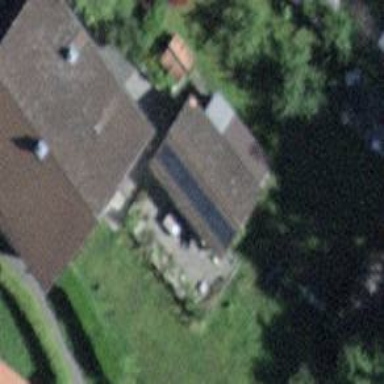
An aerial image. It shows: Garage.